Question: Patients model dart file;
'''
import 'package:flutter/material.dart';
class Patients {
String patientId;
String nurseId;
String username;
DateTime date;
int age;
List<String> diseases;
//final fotograf olacak
Patients({@required this.patientId,this.nurseId,this.date,this.username,this.age,this.diseases});
factory Patients.fromJson(Map<String, dynamic> json){
return Patients(
patientId: json["patientId"],
nurseId: json["nurseId"],
username: json["username"],
date: json["date"],
age: json["age"],
diseases: json["diseases"],
);
}
Map<String,dynamic> toMap(){
return {
"patientId": patientId,
"nurseId" : nurseId,
"username" : username,
"date" : date,
"age" : age,
"diseases" : diseases,
};
}
}
'''
PatientsProvider dart file;
'''
import 'package:flutter/material.dart';
import 'package:imlearningfirebase/model/patients.dart';
import 'package:uuid/uuid.dart';
import 'package:imlearningfirebase/services/fireStoreService.dart';
class PatientsProvider with ChangeNotifier{
final fireStoreService = FireStoreService();
String _patientId;
String _nurseId;
DateTime _date;
String _username;
int _age;
List<String> _diseases;
var uuid = Uuid();
///Getters
String get username =>_username;
int get age => _age;
List<String> get diseases => _diseases;
DateTime get date => _date;
Stream<List<Patients>> get getPatients => fireStoreService.getEntries();
savePatient(int agee,String usernamee,List<String> diseasess){
if(_nurseId == null){
///add
var newPatient = Patients(patientId: uuid.v1(),nurseId:fireStoreService.getCurrentUserId().toString(),date:DateTime.now(),username: usernamee,age: agee,diseases: diseasess);
print(newPatient.username);
fireStoreService.setPatients(newPatient);
}else{
var updatedPatients = Patients(patientId: uuid.v1(),nurseId:fireStoreService.getCurrentUserId().toString(),date:DateTime.now(),username: usernamee,age: agee,diseases: diseasess);
fireStoreService.setPatients(updatedPatients);
}
}
}
'''
FireStoreService dart file;
'''
import 'package:cloud_firestore/cloud_firestore.dart';
import 'package:firebase_auth/firebase_auth.dart';
/// Local Importlar
import '../model/patients.dart';
class FireStoreService{
FirebaseFirestore _db = FirebaseFirestore.instance;
final FirebaseAuth auth = FirebaseAuth.instance;
///Get Entries
Stream<List<Patients>> getEntries(){
return _db
.collection("patients")
.snapshots()
.map((snapshot) => snapshot.docs
.map((doc) => Patients.fromJson(doc.data()))
.toList());
}}
'''
Home screen;
'''
import 'package:flutter/material.dart';
import 'package:imlearningfirebase/provider/patienstProvider.dart';
import 'package:provider/provider.dart';
class HomePage extends StatelessWidget{
@override
Widget build(BuildContext context) {
final patientsProvider = Provider.of<PatientsProvider>(context);
return Scaffold(
appBar: AppBar(
title: Text("Patients"),
),
floatingActionButton: Padding(
padding: const EdgeInsets.fromLTRB(0, 0, 0, 50.0),
child: FloatingActionButton(
onPressed: () async {
Navigator.push(
context,
MaterialPageRoute(builder: (context) => AddPatient()),
);
},
child: Icon(
Icons.add,
color: Colors.blueAccent,
),
backgroundColor: Colors.green,
),
),
body:StreamBuilder<List<Patients>>(
stream: patientsProvider.getPatients,
builder: (context,snapshot){
return ListView.builder(
itemCount: snapshot.data.length,
itemBuilder: (context,index){
return ListTile(
trailing:
Icon(Icons.edit, color: Theme.of(context).accentColor),
title: Text('${DateTime.now()}'
),
);
}
);
}
)
);
}
}
'''
I am trying to create a system where a person has to register and register another person. I created a model so that the registered person creates the profile of the other person. The name of this model is patients. I use the provider package to access patients functions. I have created a function named take patients in Firestore and put it in the patient provider. Finally, I call this on the Home page. but the length came null. I can not see the error I would be glad if you help.

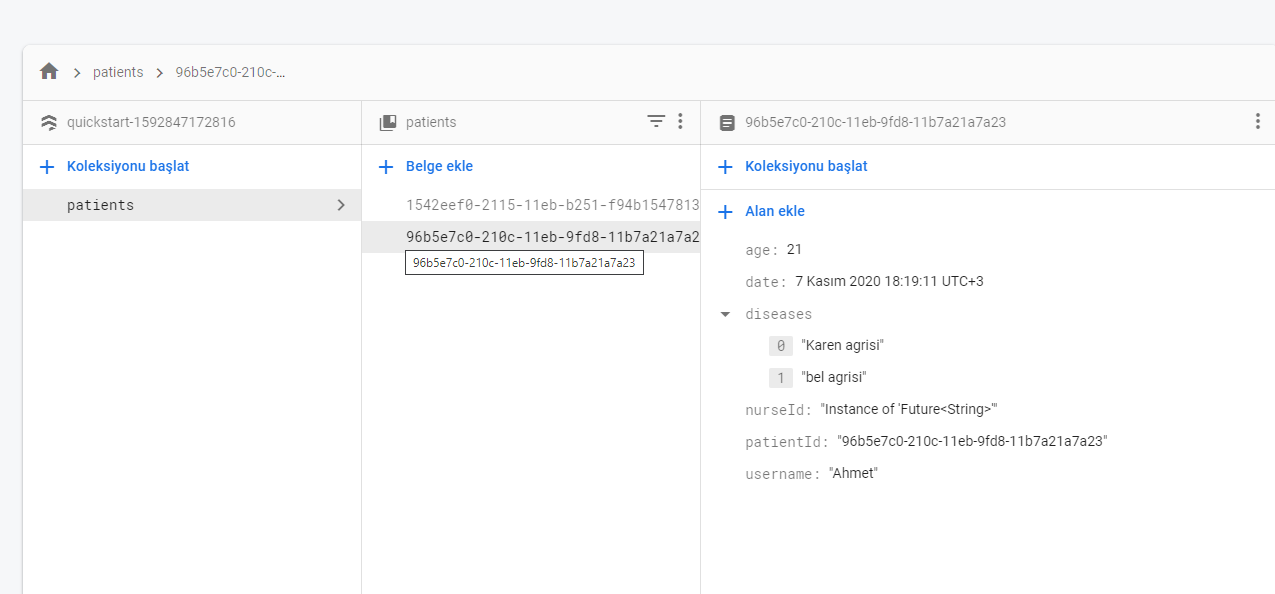
Answer: I didn't use your FireStoreService() class. This might be a bit messy but it worked for me. let me know if it works.
Try this:
'''
class PatientsProvider with ChangeNotifier {
...
List<Patients> _patients = [];
// ///Getters
...
// Stream<List<Patients>> get getPatients => fireStoreService.getEntries();
List<Patients> get getPatients => _patients;
FirebaseFirestore _fs = FirebaseFirestore.instance;
StreamSubscription<QuerySnapshot> _stream;
PatientsProvider() {
_stream = _fs.collection('patients').snapshots().listen((snapshot) {
_patients = [];
snapshot.docs.forEach((queryDocumentSnapshot) {
_patients.add(Patients.fromJson(queryDocumentSnapshot.data()));
});
notifyListeners();
});
}
@override
void dispose() {
super.dispose();
_stream.cancel();
}
// savePatient(int agee, String usernamee, List<String> diseasess) {
...
// }
}
'''
Then instead if creating a streambuilder, the provider will update the list when the data changes:
'''
@override
Widget build(BuildContext context) {
PatientsProvider _provider = Provider.of<PatientsProvider >(context);
return Scaffold(
body: ListView.builder(
itemCount: _provider.getPatients.length,
itemBuilder: (BuildContext context, int index) {
return ListTile(
trailing: Icon(Icons.edit, color: Theme.of(context).accentColor),
title: Text('${...}'),
);
},
),
);
}
'''
To get more information on the listener see this documentation:
<URL>